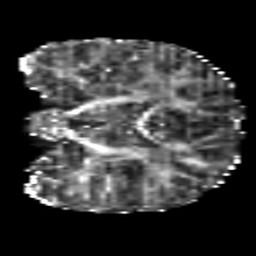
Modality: FA
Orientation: coronal
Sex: male
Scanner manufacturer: siemens
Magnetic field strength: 3 T
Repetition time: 3.7 s
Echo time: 0.08 s